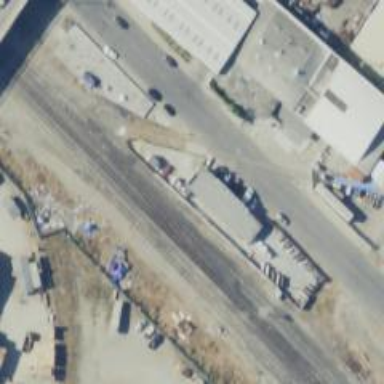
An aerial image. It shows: Rail spur service.